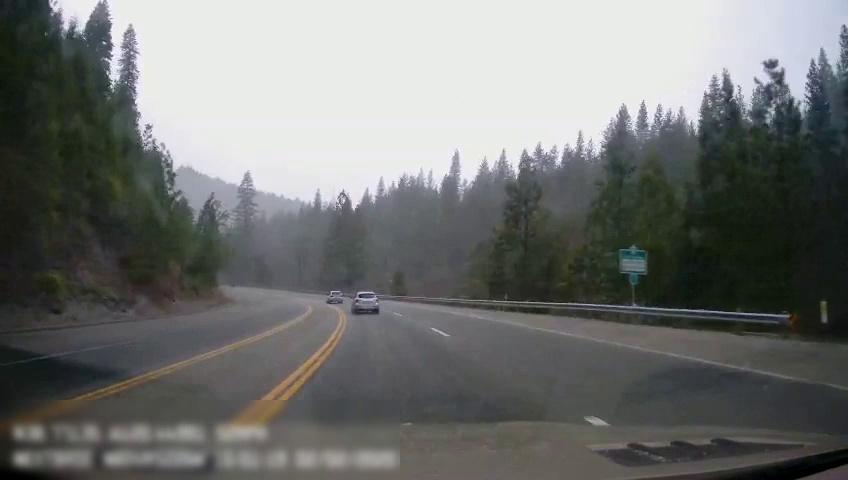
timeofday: Day
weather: Cloudy
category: Drivable Space
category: Vehicles | SUV
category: Vehicles | SUV
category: Lanes | Opposite Lane
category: Lanes | Current Lane
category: Lanes | Current Lane
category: Lanes | Opposite Lane
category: Lanes | Alternate Lane
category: Lanes | Alternate Lane
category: Lanes | Alternate Lane
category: Traffic | Signs
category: Traffic | Signs